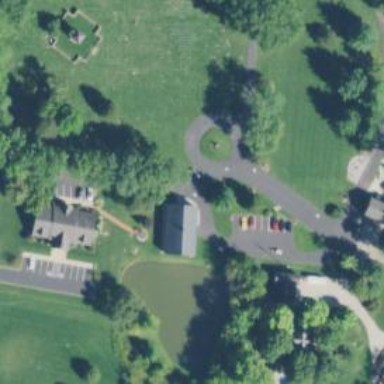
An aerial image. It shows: Memorial site with historic significance.